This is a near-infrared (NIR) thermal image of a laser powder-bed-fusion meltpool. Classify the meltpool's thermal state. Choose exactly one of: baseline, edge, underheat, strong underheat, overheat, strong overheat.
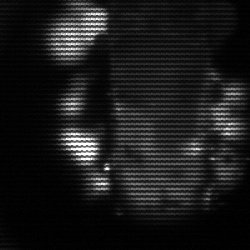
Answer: strong underheat